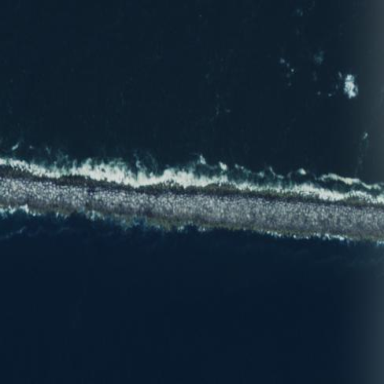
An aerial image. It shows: Reef made of rocks.